Question: Is there a way to have the graph of an AndroidPlot XYPlot fill the entire view without padding?
I am specifically talking about the space on the left side that I marked red in the image:

My goal is to overlay the graph over an image and have it flush with the parent views borders. I haved removed all the labels in my subclass of XYPlot, by setting their Paint to null, the space they would take up remains though.
Here is how I set up the plot:
'''
public void setup() {
this.setBackgroundPaint(null);
setPlotMarginLeft(0);
setRangeBoundaries(-2, 2, BoundaryMode.FIXED);
setDomainBoundaries(0, HISTORY_SIZE, BoundaryMode.FIXED);
XYGraphWidget g = getGraphWidget();
g.setDomainLabelPaint(null);
g.setRangeLabelPaint(null);
g.setDomainOriginLabelPaint(null);
g.setRangeOriginLabelPaint(null);
g.setGridBackgroundPaint(null);
g.setGridPaddingLeft(0);
g.setGridPaddingRight(0);
g.setMarginLeft(0);
g.setBackgroundPaint(null);
g.position(-0.5f, XLayoutStyle.RELATIVE_TO_RIGHT,
-0.5f, YLayoutStyle.RELATIVE_TO_BOTTOM,
AnchorPosition.CENTER);
g.setSize(new SizeMetrics(
0, SizeLayoutType.FILL,
0, SizeLayoutType.FILL));
LayoutManager l = getLayoutManager();
l.remove(this.getDomainLabelWidget());
l.remove(this.getRangeLabelWidget());
l.remove(getLegendWidget());
mSeries = new SimpleXYSeries("Azimuth");
mSeries.useImplicitXVals();
addSeries(mSeries, new LineAndPointFormatter(Color.BLACK, null, null, null));
}
'''
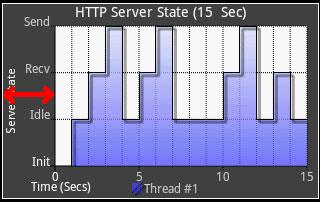
Answer: Got it, here is the code I am using to set up a Plot without any margins, padding or labels:
'''
XYGraphWidget g = getGraphWidget();
g.setDomainLabelPaint(null);
g.setRangeLabelPaint(null);
g.setDomainOriginLabelPaint(null);
g.setRangeOriginLabelPaint(null);
g.setGridBackgroundPaint(null);
g.setGridPaddingLeft(0);
g.setGridPaddingRight(0);
g.setMarginLeft(0);
g.setBackgroundPaint(null);
g.position(-0.5f, XLayoutStyle.RELATIVE_TO_RIGHT,
-0.5f, YLayoutStyle.RELATIVE_TO_BOTTOM,
AnchorPosition.CENTER);
g.setSize(new SizeMetrics(
0, SizeLayoutType.FILL,
0, SizeLayoutType.FILL));
LayoutManager l = getLayoutManager();
l.remove(this.getDomainLabelWidget());
l.remove(this.getRangeLabelWidget());
l.remove(getLegendWidget());
g.setRangeLabelWidth(0);
g.setDomainLabelWidth(0);
g.setPadding(0, 0, 0, 0);
g.setMargins(0, 0, 0, 0);
g.setGridPadding(0, 0, 0, 0);
setPlotMargins(0, 0, 0, 0);
setPlotPadding(0, 0, 0, 0);
'''